Question: I want to know why passing 'v.size()' to a macro argument gives me an error but if I store the value in a temporary variable and pass that instead it works;

'''
#include <stdio.h>
#include <vector>
using namespace std;
#define FOR(i,a,b) for(int i=a;i<=b;++i)
#define REP(i,n) FOR(i,0,n-1)
int main(){
int n,x;
vector<int> v;
scanf("%d", &n);
REP(i, n){
scanf("%d", &x);
printf("Size of Vector = %d
", v.size());
int exists = 0;
REP(j, v.size()){
// Loop executes even when size = 0
if (v[j] == x){
exists = 1;
break;
}
}
if (!exists)
v.push_back(x);
}
return 0;
}
'''
However this works :
'''
int size = v.size();
REP(j, size){
if (v[j] == x){
exists = 1;
break;
}
}
'''
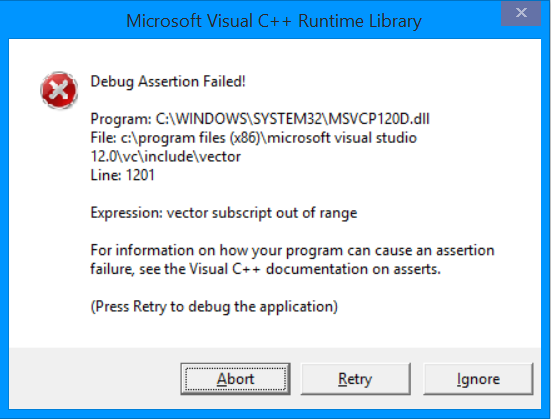
Answer: The problem is that your FOR macro is doing b - 1. So if b is 0, and unsigned (as v.size() is I believe) you will get a very large number instead of -1. You should use the following macros:
'''
#define FOR(i,a,b) for(int i=a;i<b;++i)
#define REP(i,n) FOR(i,0,n)
'''